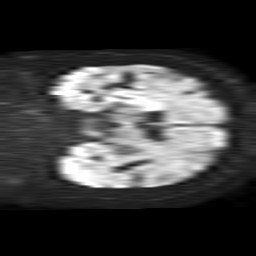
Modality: TRACE
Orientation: coronal
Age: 70
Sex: female
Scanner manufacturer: philips
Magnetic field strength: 1.5 T
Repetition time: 4.6 s
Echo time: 0.08631 s